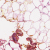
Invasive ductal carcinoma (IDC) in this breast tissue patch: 0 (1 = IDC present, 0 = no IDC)